Question: I have 2 Fact tables with relations Fact Flight 1:many Fact Cost.
Also I have separate dimensions for Fact Flight and Fact Cost.
I want to make Fact Flight measures to be filtered by Fact Cost dimensions and vice versa.
Is it possible in SSAS?

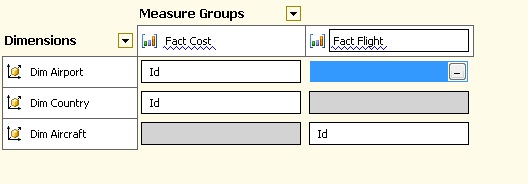
Answer: As I described these facts are connected 1-many. I resolved it adding connecting dimensionality using the connecting key: Regular for Fact Cost and Fact for Fact flight.